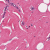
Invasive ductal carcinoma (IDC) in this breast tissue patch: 0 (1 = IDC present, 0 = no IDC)